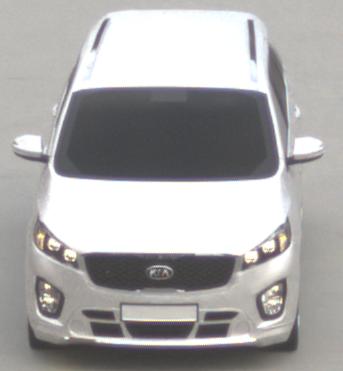
Make: KIA
Model: Sorento 2.2 CRDi
Detailed model: Sorento (UM)
Model produced from: 2015/03
Model produced until: 2017/10
Doors: 5
Color: white
Road condition: dry road
Daytime: sunrise or sunset
Contrast: low contrast